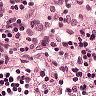
Metastatic tissue present: no